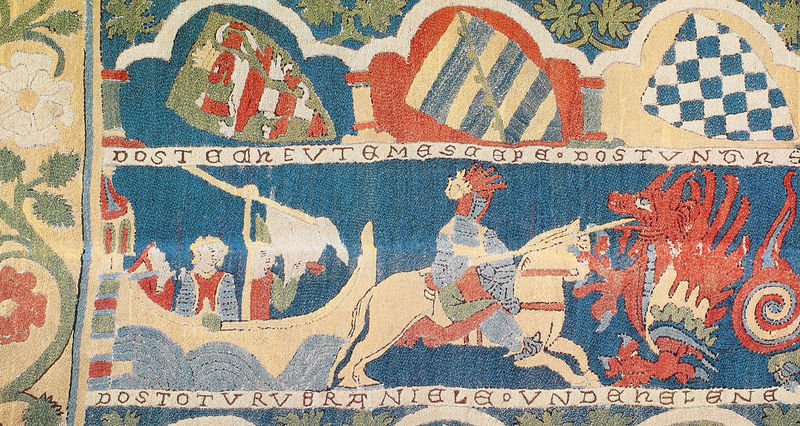
Titel: Tristanteppich I
Standort: Ausstellungsort: Wienhausen, Zisterzienserinnenkloster (EU - D - Nds)
Institution: Wienhausen, Kloster
Schlagwörter: angriff, blau, menschen, blumen, rot, beige, muster, ornament, teppich, pferd, reiter, ranken, schiff, schrift, wellen, flagge, dekoration, wandteppich, verzierung, dache, ritter, wappen, harnisch, mittelalter, löwe, weben, drachen, drache, lateinisch, blumendekor, turnier, gekrönt, isolde, drachenkampf, tristan, verteidung, nibelungensaga, drei wappen